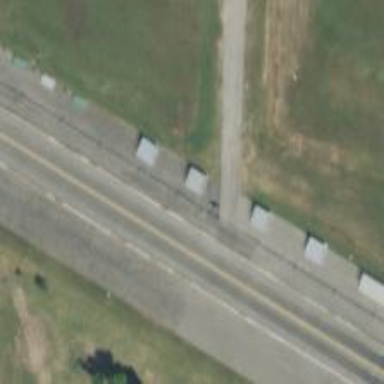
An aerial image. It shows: Historic taxiway that also serves as service road.